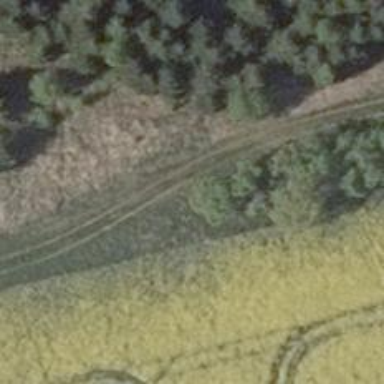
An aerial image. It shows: Grass track with grade 5 tracktype.